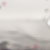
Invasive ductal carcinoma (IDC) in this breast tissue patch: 0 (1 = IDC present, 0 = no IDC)